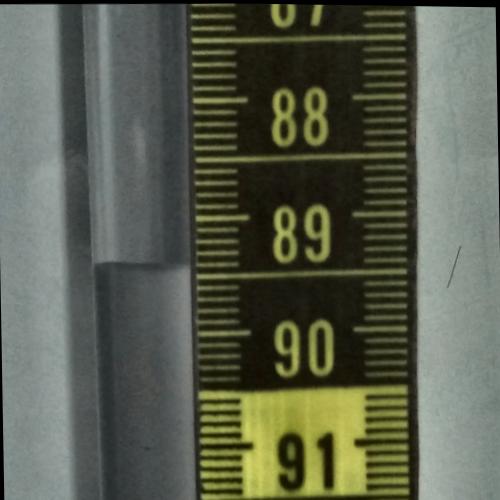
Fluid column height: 89.4 cm